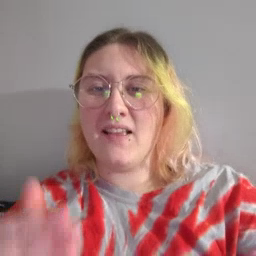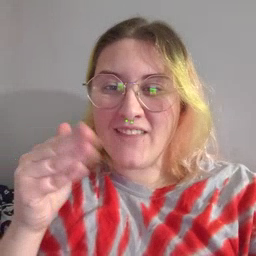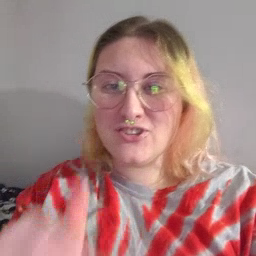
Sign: fish